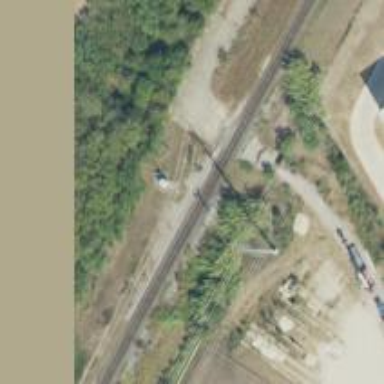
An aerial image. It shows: Level crossing along the railway.